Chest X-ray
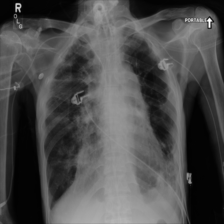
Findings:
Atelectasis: negative
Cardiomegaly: negative
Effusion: negative
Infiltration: negative
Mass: negative
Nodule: negative
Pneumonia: negative
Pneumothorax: negative
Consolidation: negative
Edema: negative
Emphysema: negative
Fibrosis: negative
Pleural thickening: negative
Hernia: negative